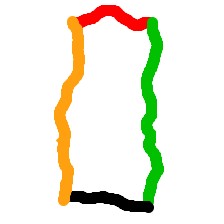
Shape: rectangle